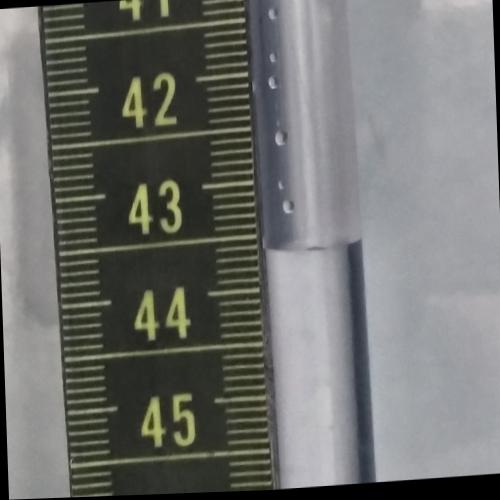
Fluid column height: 43.6 cm